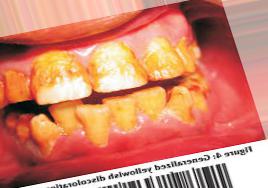
Condition: Tooth Discoloration